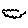
Label: cloud